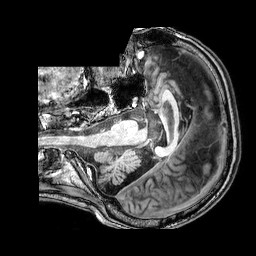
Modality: T1w
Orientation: axial
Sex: male
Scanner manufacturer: philips
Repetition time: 0.008227 s
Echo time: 0.00379 s